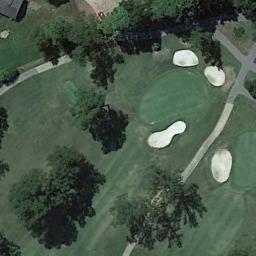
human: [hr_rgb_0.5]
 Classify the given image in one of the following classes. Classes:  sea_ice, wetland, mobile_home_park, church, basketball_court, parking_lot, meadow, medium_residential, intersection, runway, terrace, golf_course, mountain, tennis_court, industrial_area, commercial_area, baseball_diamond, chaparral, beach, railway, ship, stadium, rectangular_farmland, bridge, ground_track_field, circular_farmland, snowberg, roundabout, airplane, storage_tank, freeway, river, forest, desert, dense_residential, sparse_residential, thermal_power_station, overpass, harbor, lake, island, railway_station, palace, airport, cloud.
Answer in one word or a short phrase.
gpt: golf_course